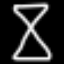
Label: hourglass